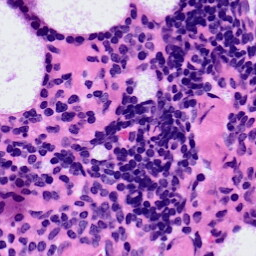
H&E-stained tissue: LymphNode